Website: slack
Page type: stored-credit-cards
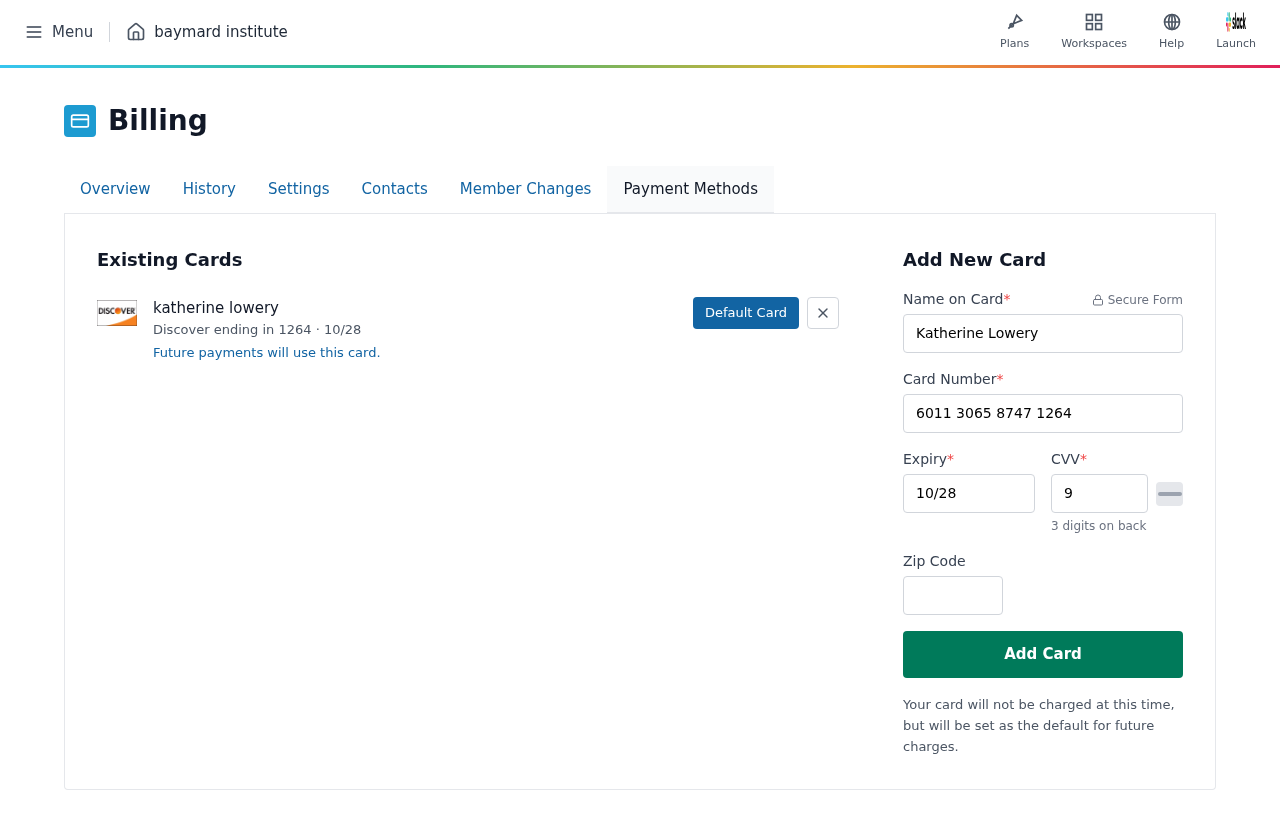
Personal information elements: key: PII_CARD_CVV
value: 927
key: PII_CARD_EXPIRY
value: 10/28
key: PII_CARD_EXPIRY_MONTH
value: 10
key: PII_CARD_EXPIRY_YEAR
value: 28
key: PII_CARD_LAST4
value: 1264
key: PII_CARD_NUMBER
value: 6011 3065 8747 1264
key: PII_CARD_TYPE
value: Discover
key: PII_FULLNAME
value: katherine lowery
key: PII_FULLNAME
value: Katherine Lowery
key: PII_POSTCODE
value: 67767